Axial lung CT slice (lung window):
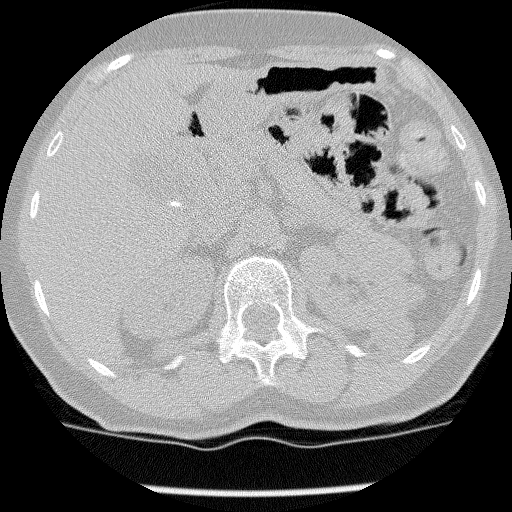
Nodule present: no